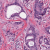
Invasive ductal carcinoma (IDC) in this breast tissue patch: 1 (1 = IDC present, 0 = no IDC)